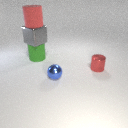
small blue metal sphere to the left of small red metal cylinder